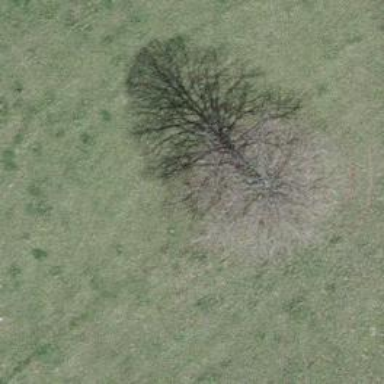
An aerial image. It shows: Agricultural area with deciduous broadleaved trees.